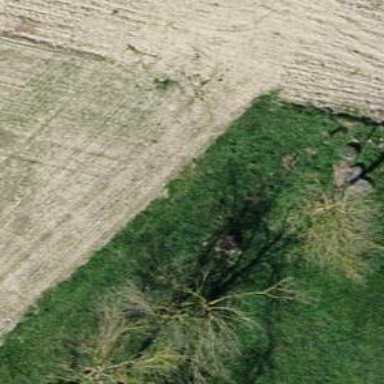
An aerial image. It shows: Row of trees in natural setting.